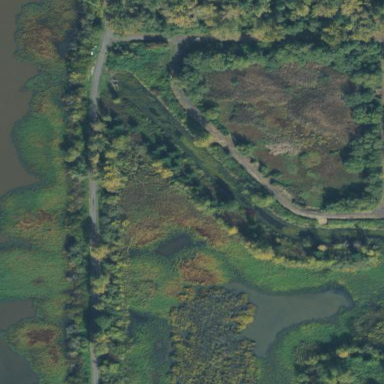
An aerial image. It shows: Pond that serves as stormwater treatment pond.